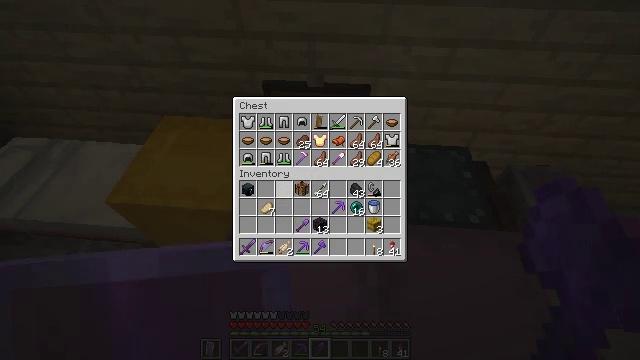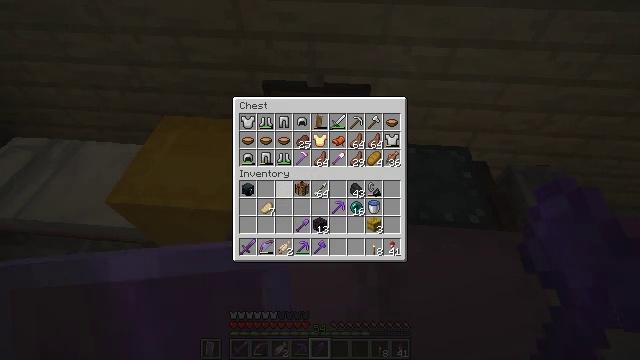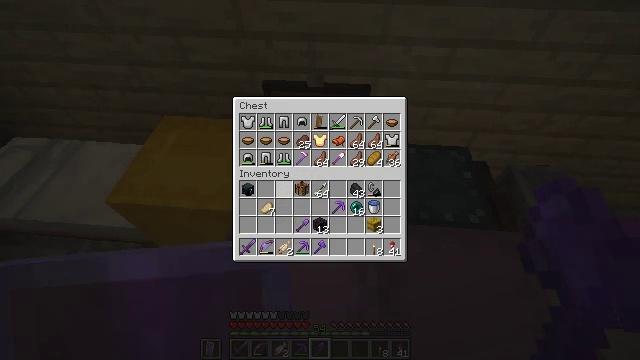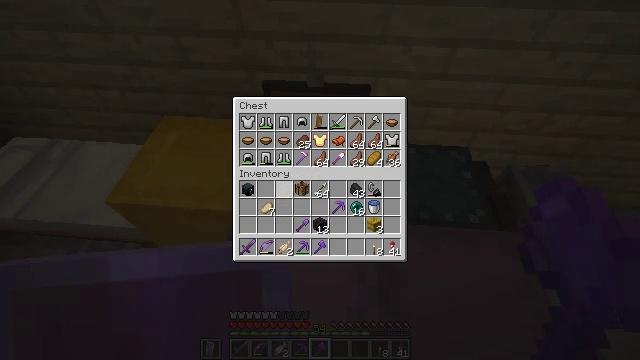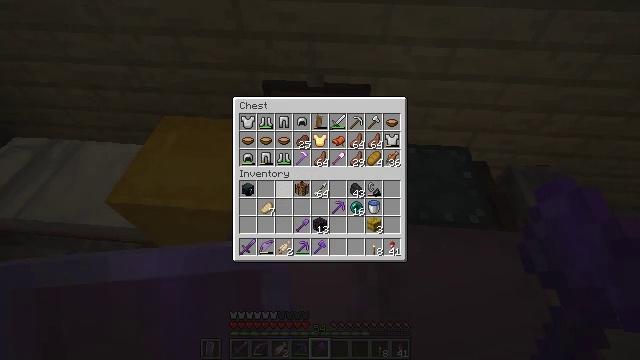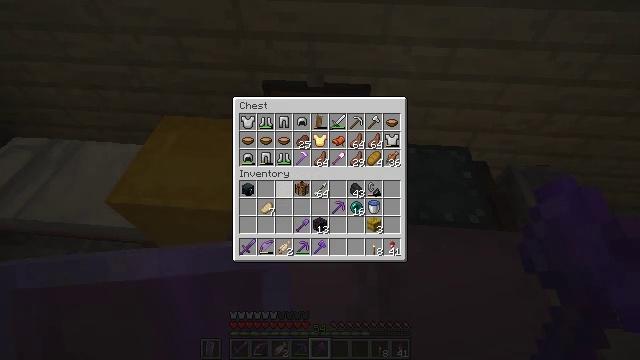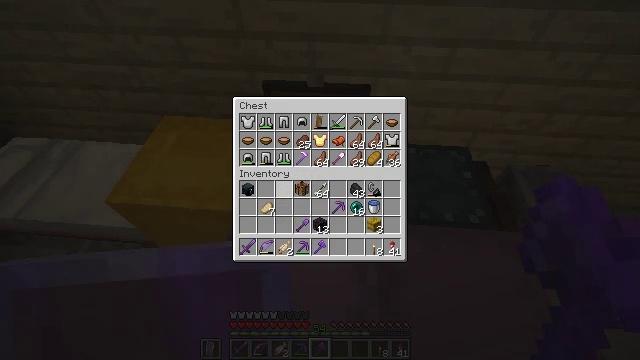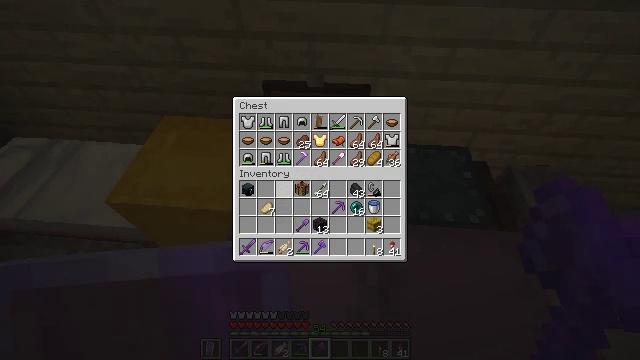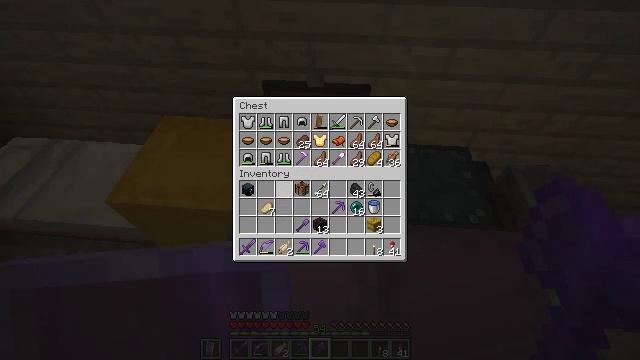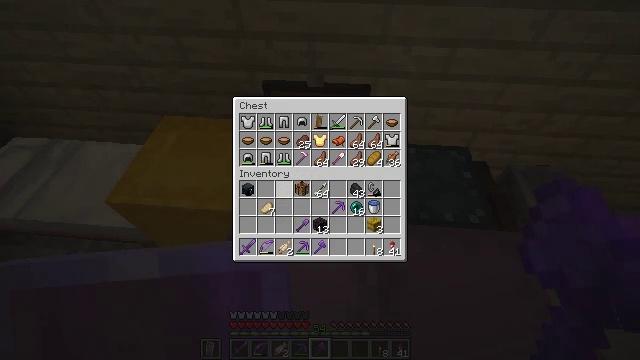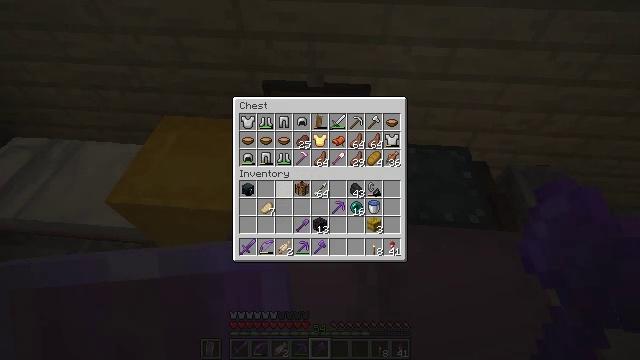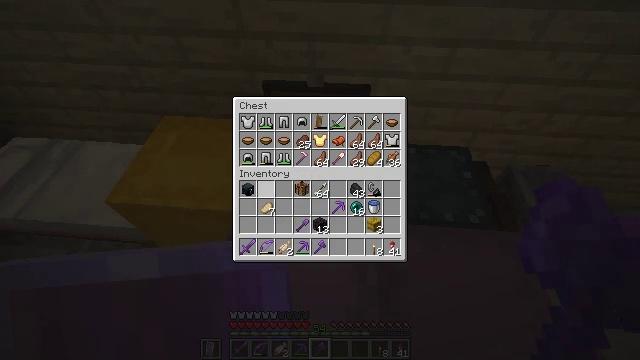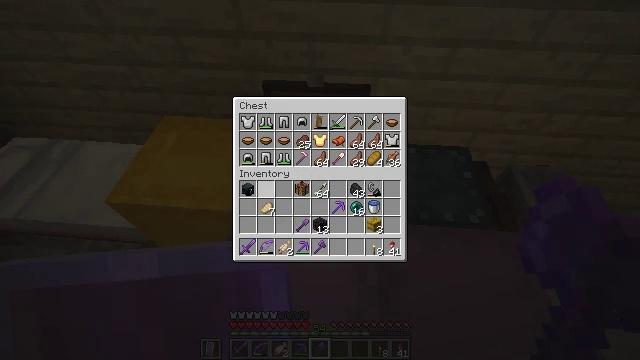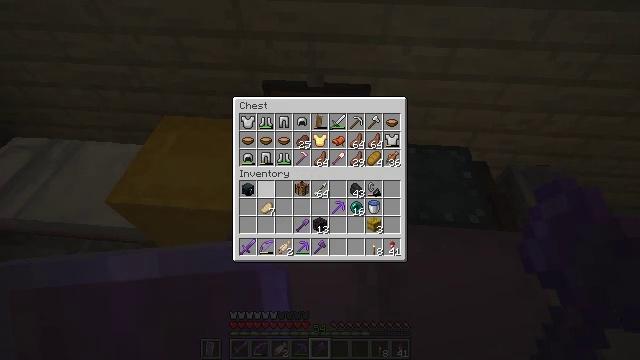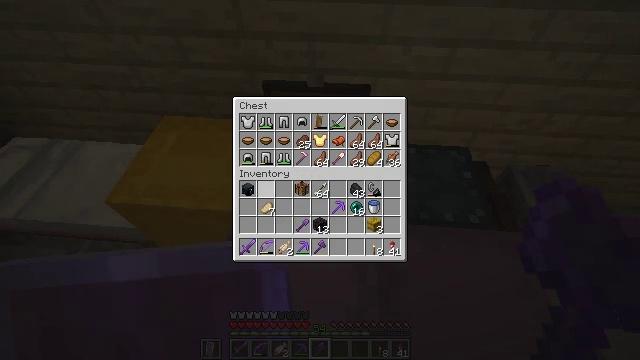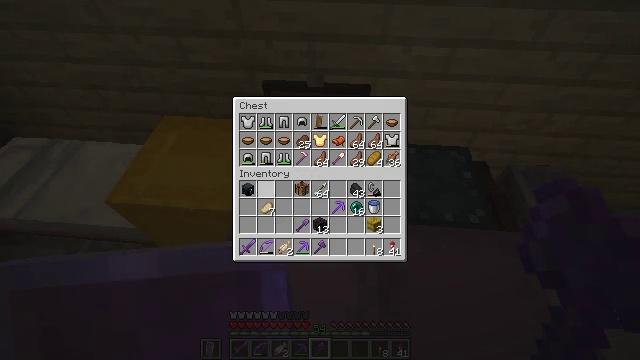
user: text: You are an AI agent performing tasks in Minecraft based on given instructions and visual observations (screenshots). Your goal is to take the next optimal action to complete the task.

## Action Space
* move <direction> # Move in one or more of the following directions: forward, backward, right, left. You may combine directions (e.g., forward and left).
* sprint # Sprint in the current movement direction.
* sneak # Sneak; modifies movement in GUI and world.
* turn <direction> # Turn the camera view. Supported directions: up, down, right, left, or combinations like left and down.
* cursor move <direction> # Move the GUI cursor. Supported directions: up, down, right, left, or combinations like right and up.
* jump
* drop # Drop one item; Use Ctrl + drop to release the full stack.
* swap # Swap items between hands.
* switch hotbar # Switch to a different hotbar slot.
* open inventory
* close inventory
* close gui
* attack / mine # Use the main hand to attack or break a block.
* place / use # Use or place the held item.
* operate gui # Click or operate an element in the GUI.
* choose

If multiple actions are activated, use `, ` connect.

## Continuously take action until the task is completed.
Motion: motion action
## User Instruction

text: Combine a chest and shulker shells to craft a shulker box.
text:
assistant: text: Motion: no_op
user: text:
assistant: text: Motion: no_op
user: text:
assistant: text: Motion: no_op
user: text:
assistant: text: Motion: no_op
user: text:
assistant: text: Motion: no_op
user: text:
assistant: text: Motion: no_op
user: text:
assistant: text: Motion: no_op
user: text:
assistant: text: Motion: no_op
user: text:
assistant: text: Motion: no_op
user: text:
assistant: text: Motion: no_op
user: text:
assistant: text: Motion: no_op
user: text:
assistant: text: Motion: no_op
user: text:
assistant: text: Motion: no_op
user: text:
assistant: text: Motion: no_op
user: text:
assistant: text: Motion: no_op
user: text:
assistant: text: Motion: no_op
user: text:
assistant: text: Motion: no_op
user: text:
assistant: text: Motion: no_op
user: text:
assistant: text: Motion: no_op
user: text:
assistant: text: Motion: no_op
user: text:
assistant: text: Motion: no_op
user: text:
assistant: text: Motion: no_op
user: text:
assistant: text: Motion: no_op
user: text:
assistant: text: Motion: no_op
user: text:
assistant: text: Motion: no_op
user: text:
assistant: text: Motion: no_op
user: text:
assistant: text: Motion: no_op
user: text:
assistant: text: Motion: no_op
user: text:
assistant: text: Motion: no_op
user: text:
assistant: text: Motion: no_op